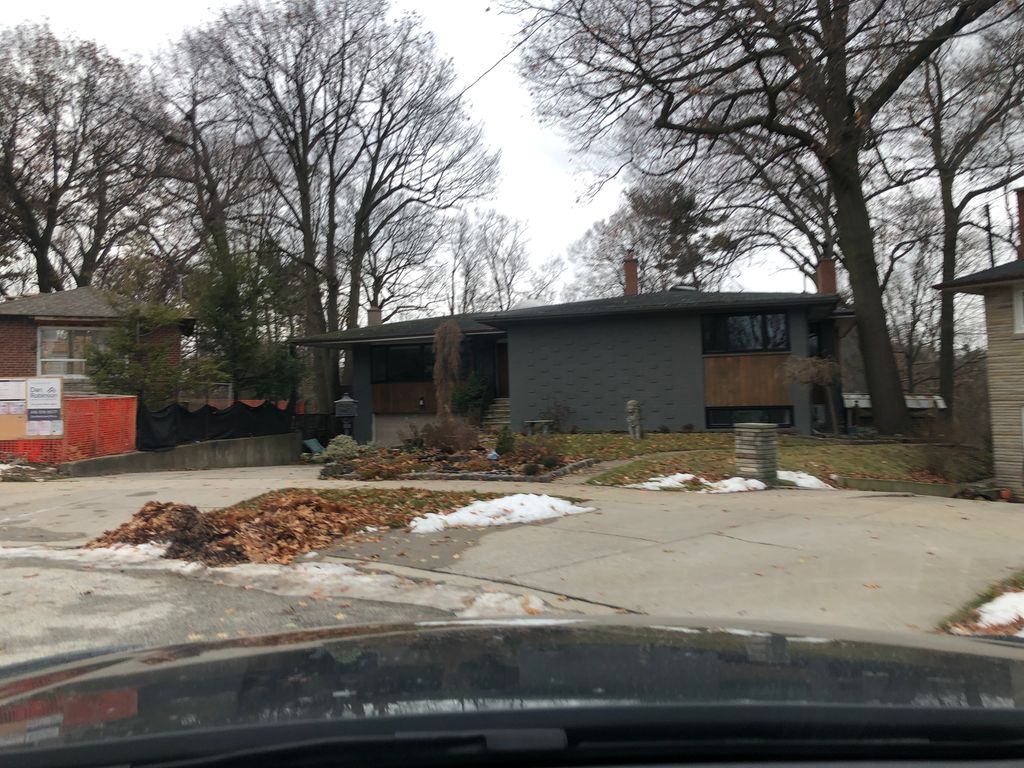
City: toronto